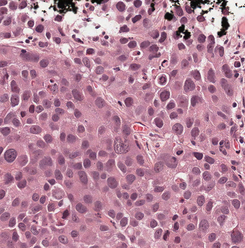
Tumor epithelial tissue: yes
Tumor-associated stroma tissue: no
Normal tissue: no